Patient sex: M
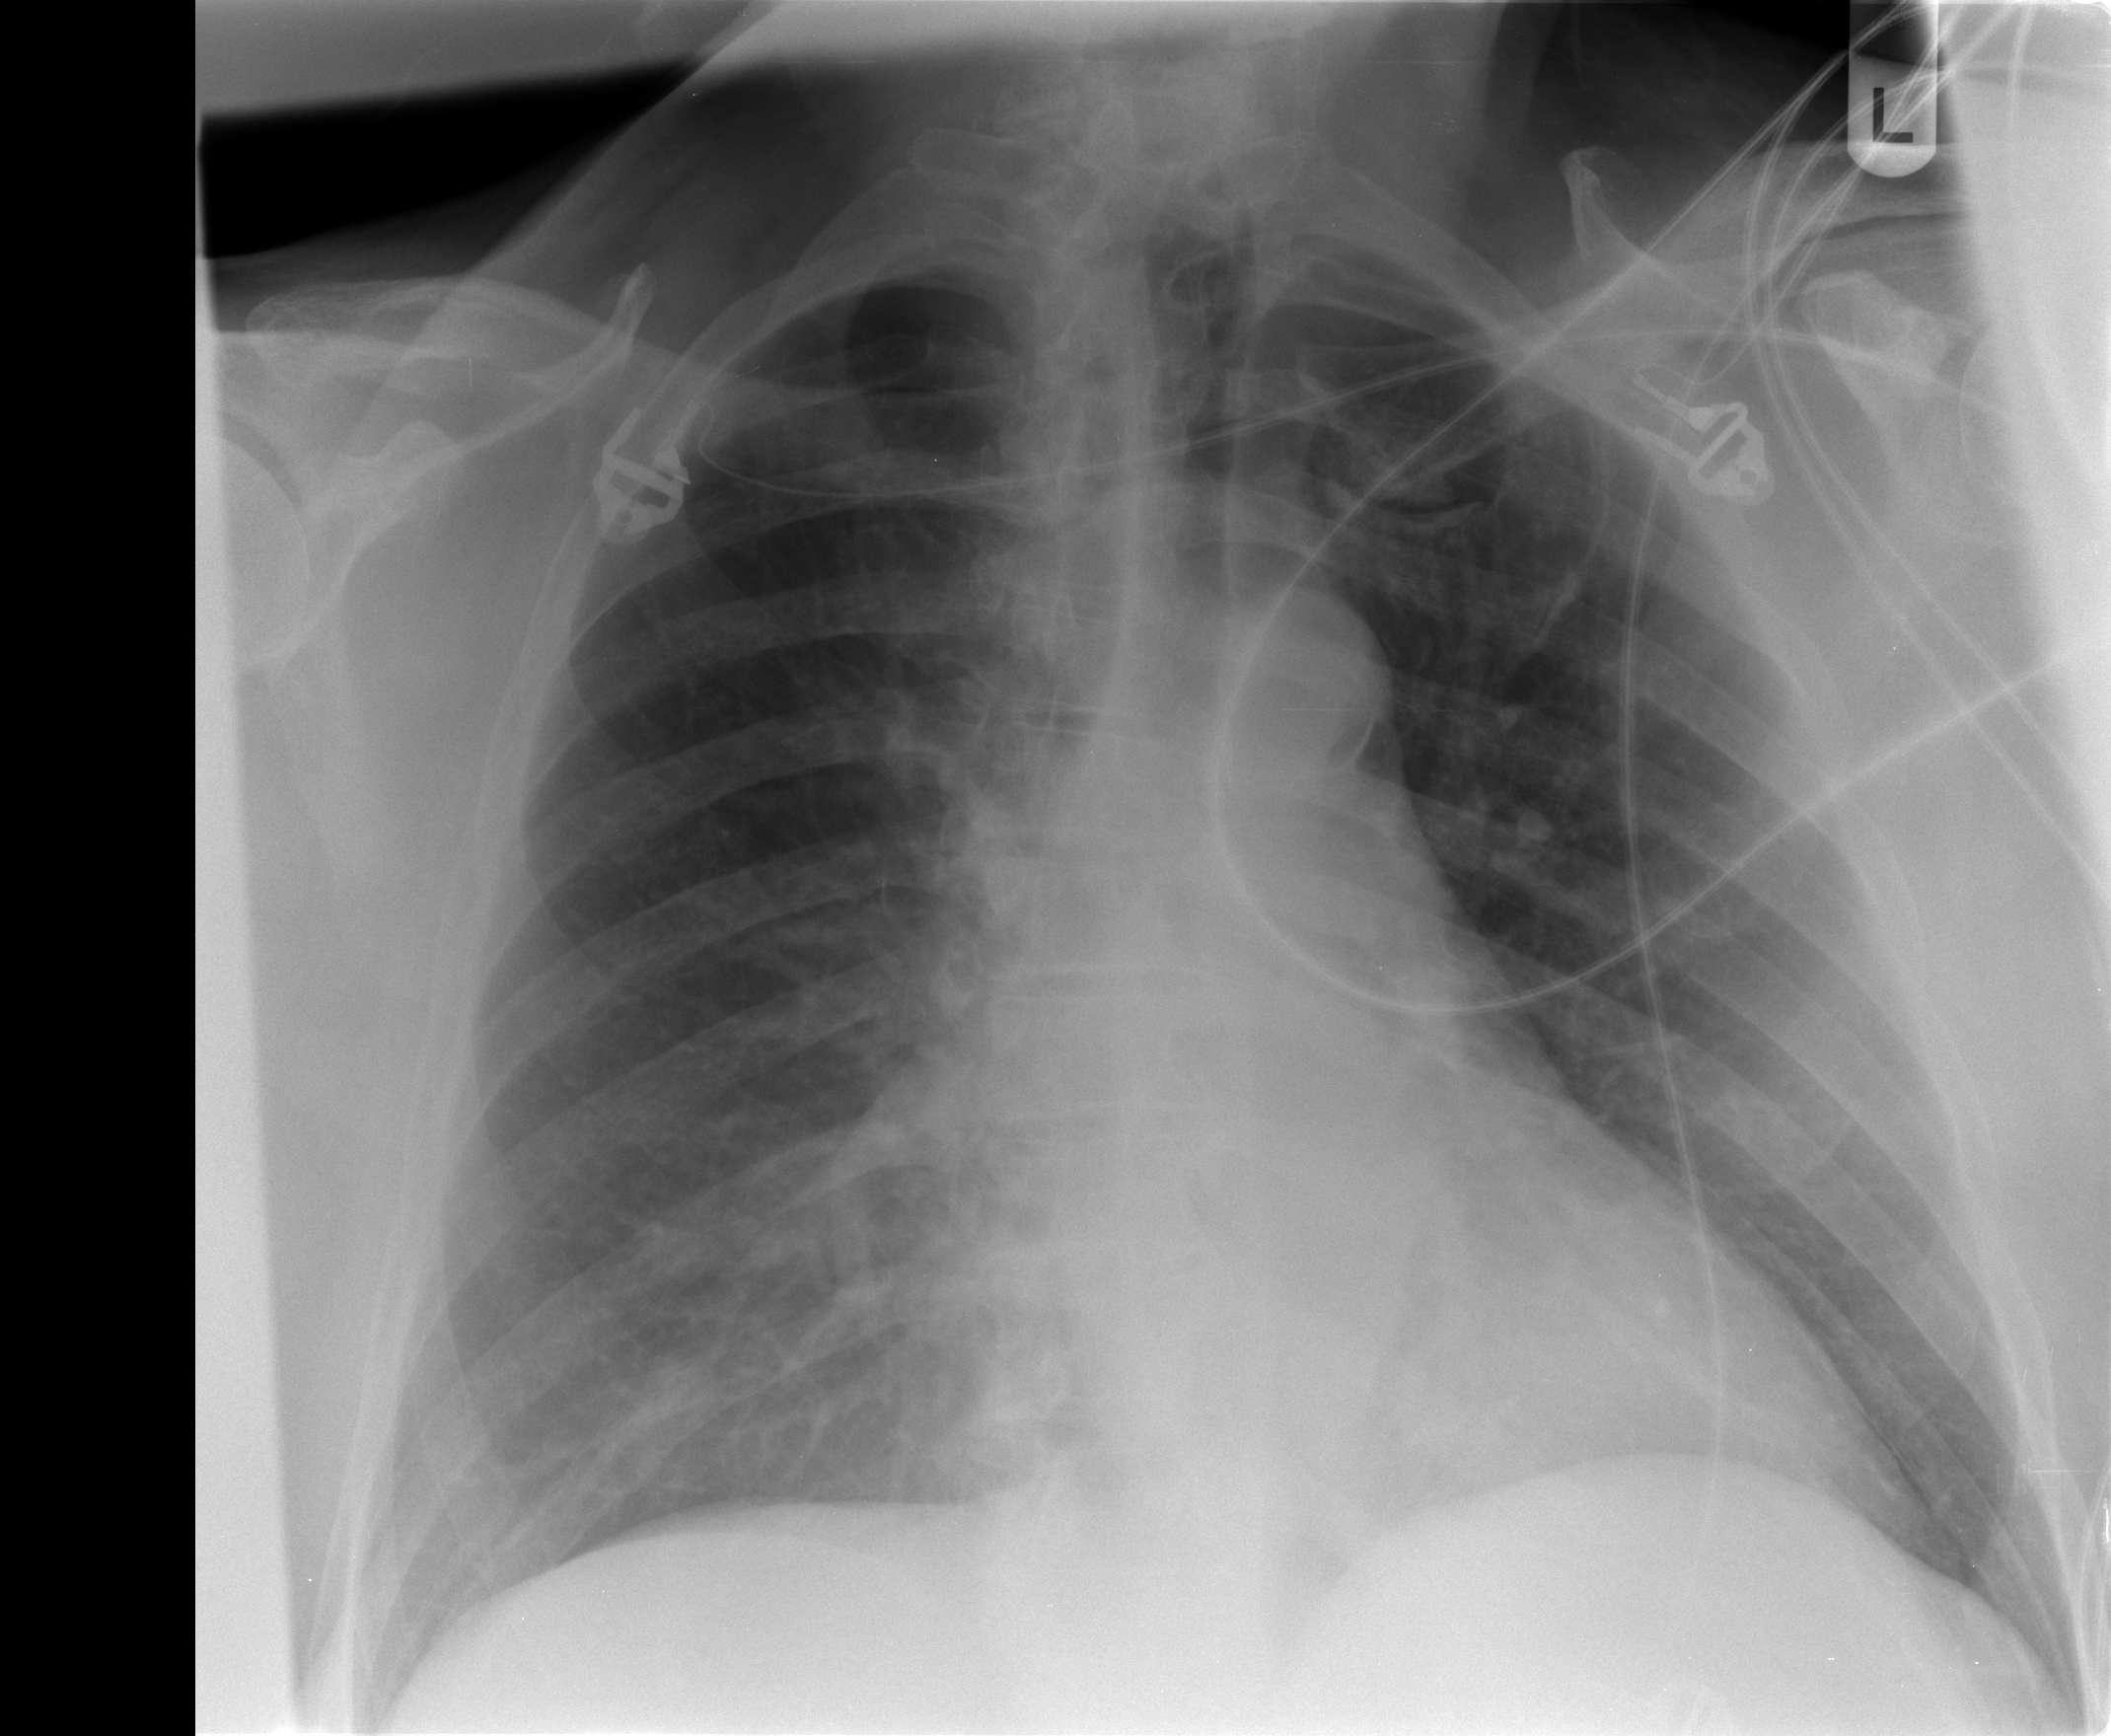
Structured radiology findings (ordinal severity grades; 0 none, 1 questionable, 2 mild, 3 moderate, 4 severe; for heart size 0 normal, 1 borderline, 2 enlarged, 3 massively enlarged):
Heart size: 2
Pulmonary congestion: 0
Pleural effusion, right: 0
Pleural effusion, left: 0
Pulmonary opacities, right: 0
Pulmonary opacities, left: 0
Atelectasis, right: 2
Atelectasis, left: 1